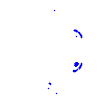
Particle: electron